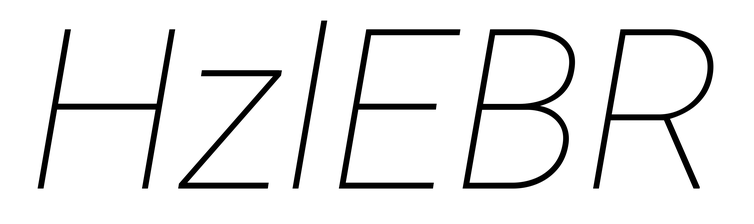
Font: Roboto-Italic_Thin_Italic